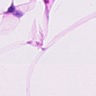
Metastatic tissue present: no